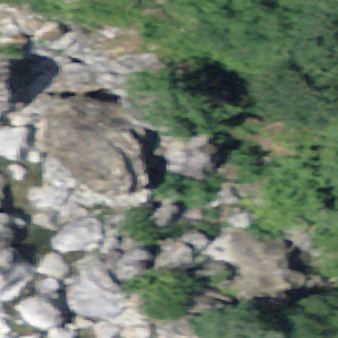
Label: bouldering_area